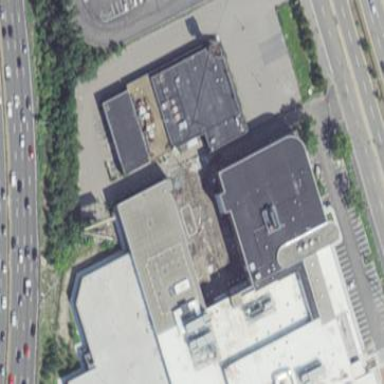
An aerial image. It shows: Office building.